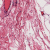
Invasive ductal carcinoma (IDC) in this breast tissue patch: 0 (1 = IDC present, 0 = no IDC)